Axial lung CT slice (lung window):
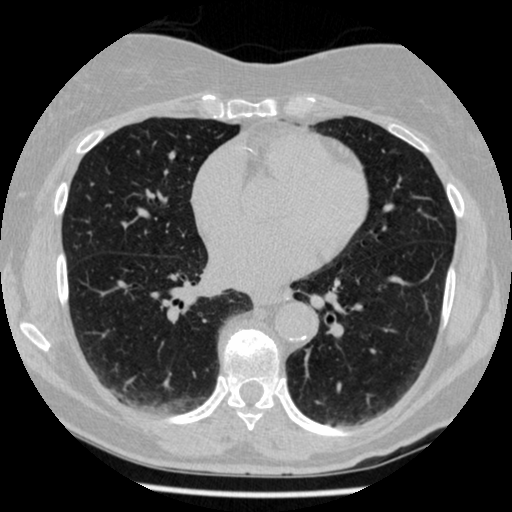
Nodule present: no